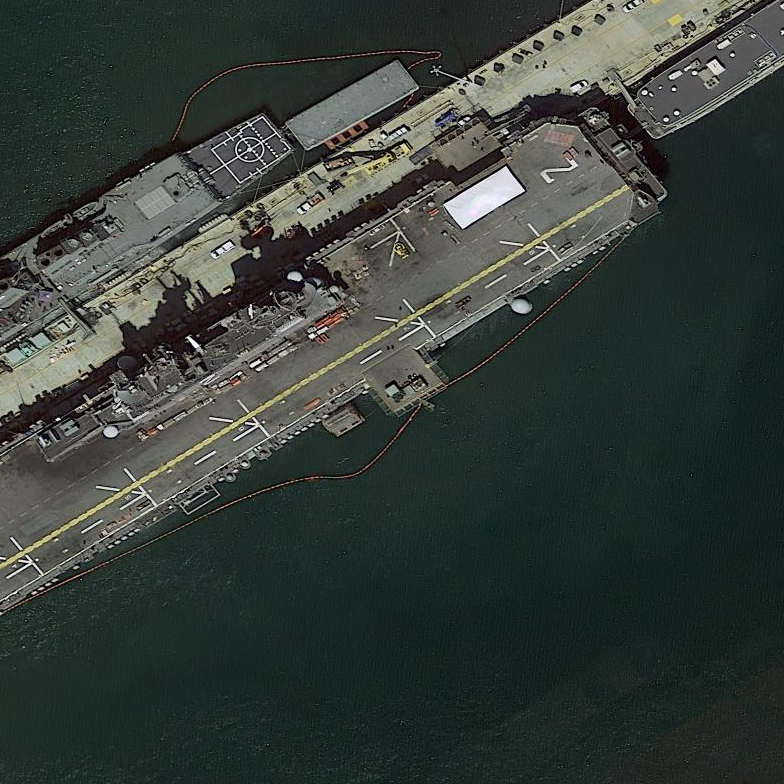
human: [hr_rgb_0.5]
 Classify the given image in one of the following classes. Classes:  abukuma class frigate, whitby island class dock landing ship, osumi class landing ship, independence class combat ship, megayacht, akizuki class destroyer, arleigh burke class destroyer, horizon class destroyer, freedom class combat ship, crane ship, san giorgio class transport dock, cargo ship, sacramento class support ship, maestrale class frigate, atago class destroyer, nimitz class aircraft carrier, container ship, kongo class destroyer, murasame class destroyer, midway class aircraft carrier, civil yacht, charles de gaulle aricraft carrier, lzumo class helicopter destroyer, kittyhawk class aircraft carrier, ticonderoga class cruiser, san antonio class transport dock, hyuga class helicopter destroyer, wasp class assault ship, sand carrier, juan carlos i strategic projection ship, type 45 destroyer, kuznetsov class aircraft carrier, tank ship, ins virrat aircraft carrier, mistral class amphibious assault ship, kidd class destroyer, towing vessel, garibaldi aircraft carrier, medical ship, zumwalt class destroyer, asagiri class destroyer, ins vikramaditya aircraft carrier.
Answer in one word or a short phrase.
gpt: Wasp class assault ship